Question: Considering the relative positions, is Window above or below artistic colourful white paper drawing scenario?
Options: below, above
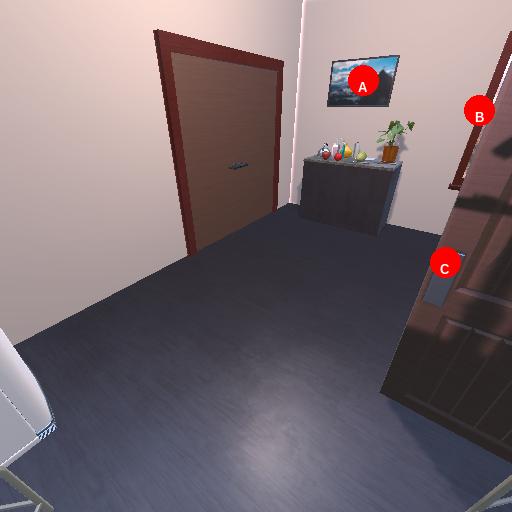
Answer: below